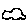
Label: car